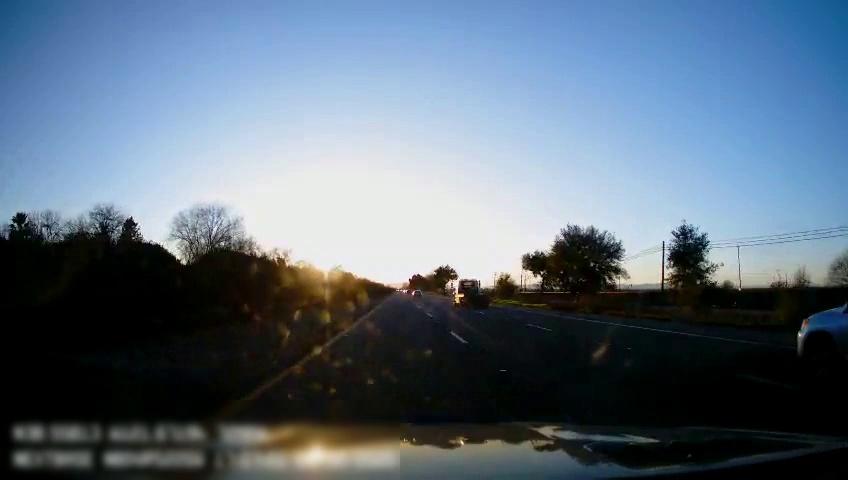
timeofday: Day
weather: Sunny
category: Drivable Space
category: Vehicles | SUV
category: Vehicles | Truck
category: Lanes | Alternate Lane
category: Lanes | Current Lane
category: Lanes | Current Lane
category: Lanes | Alternate Lane